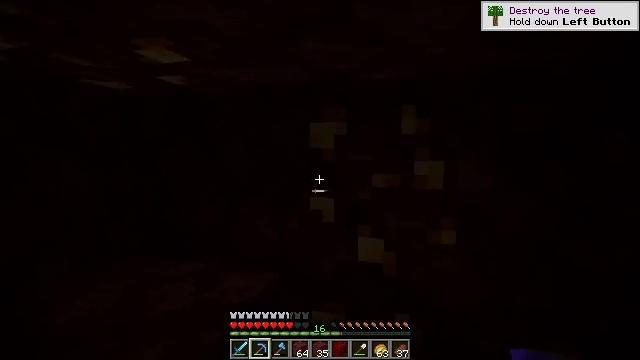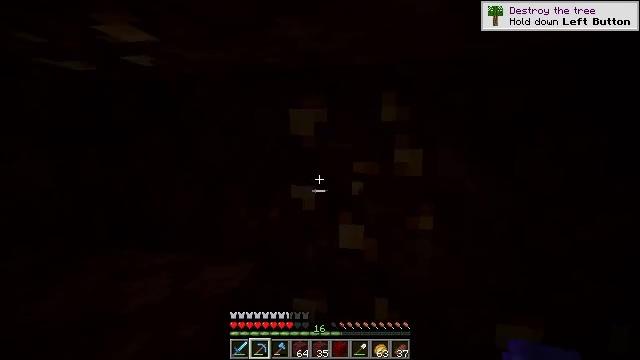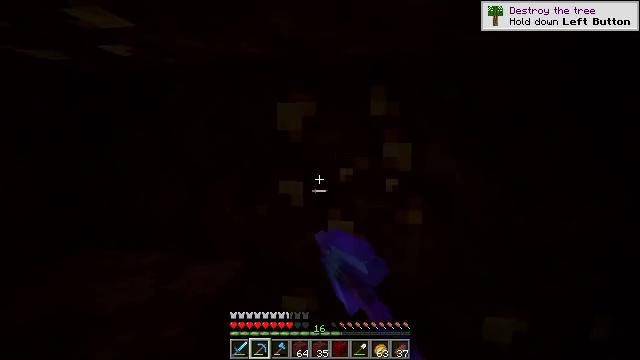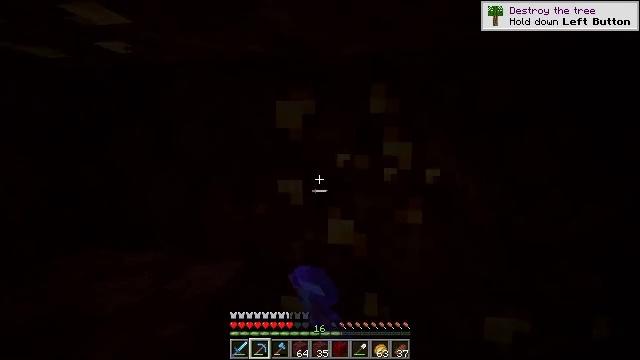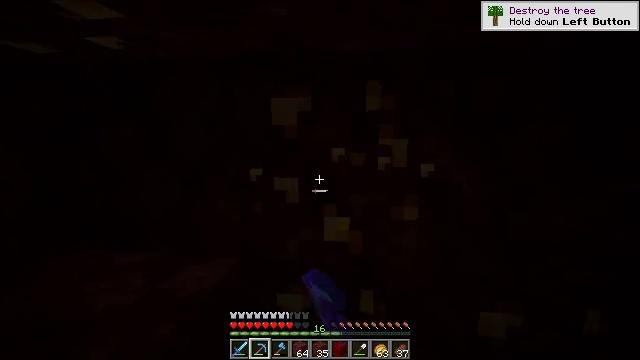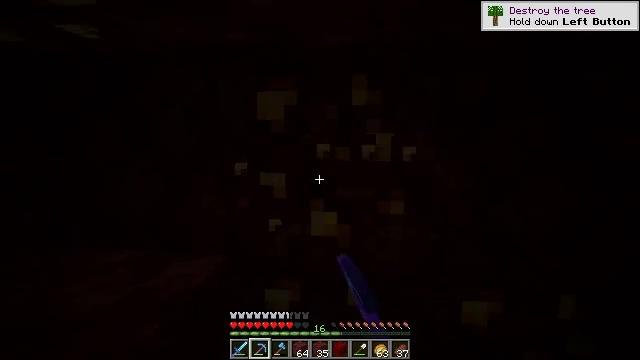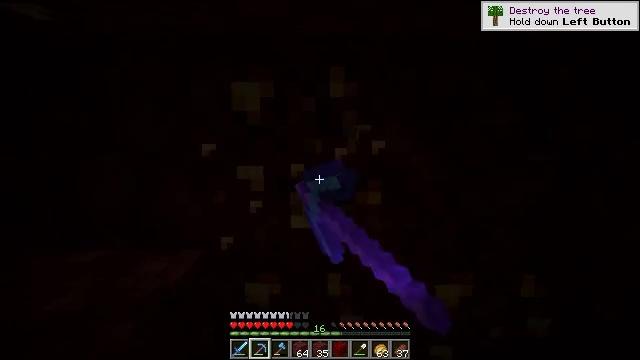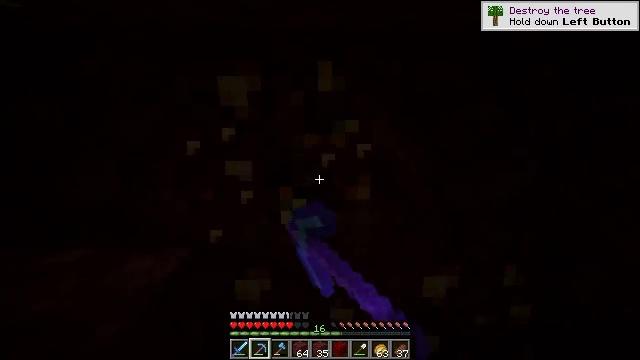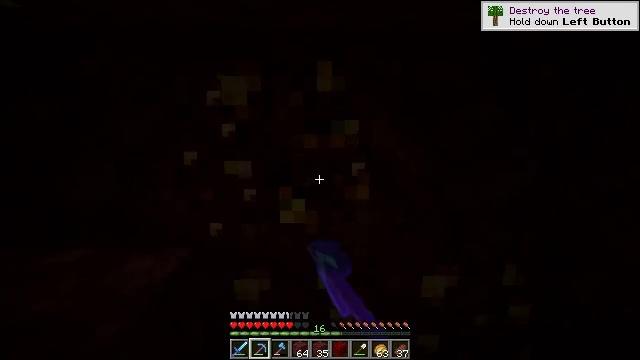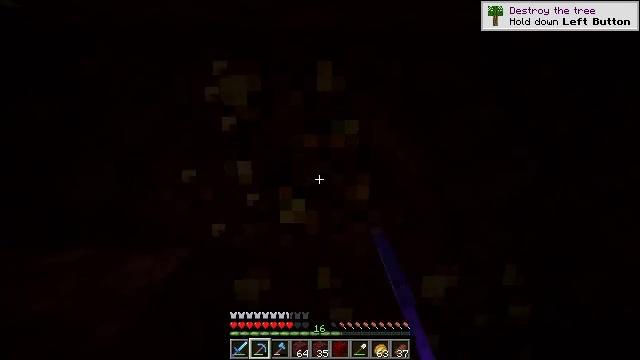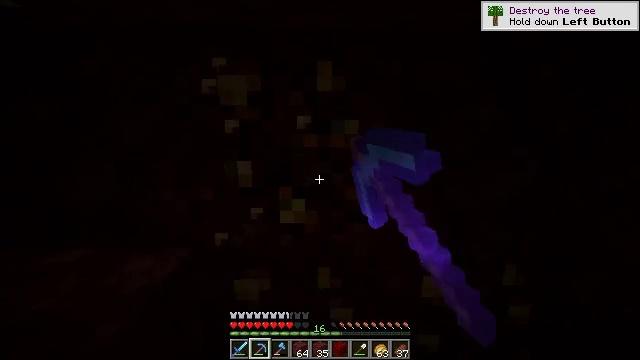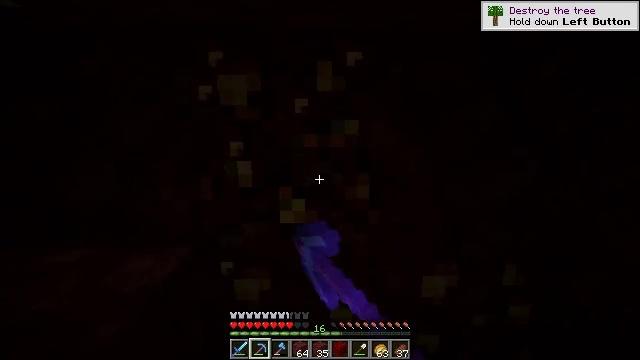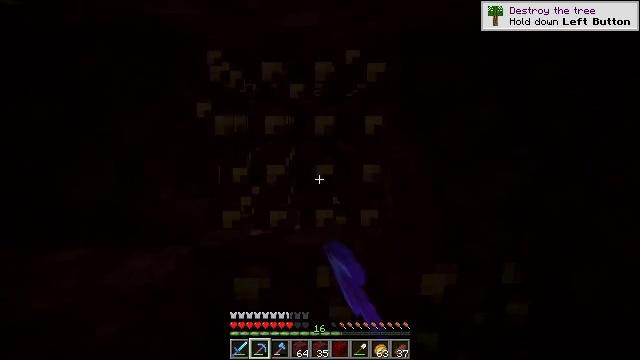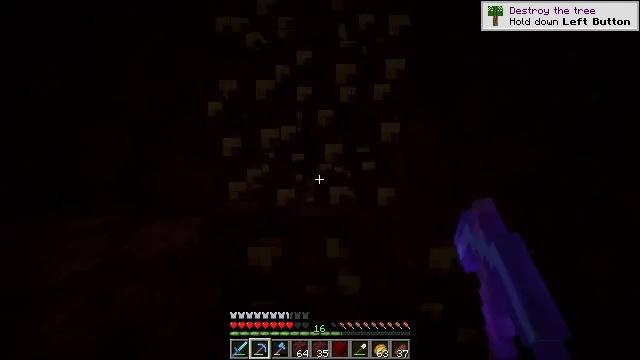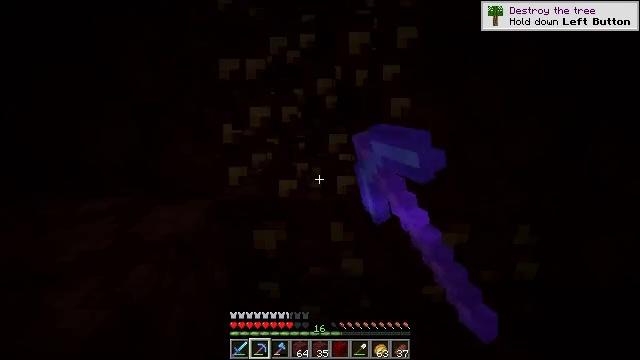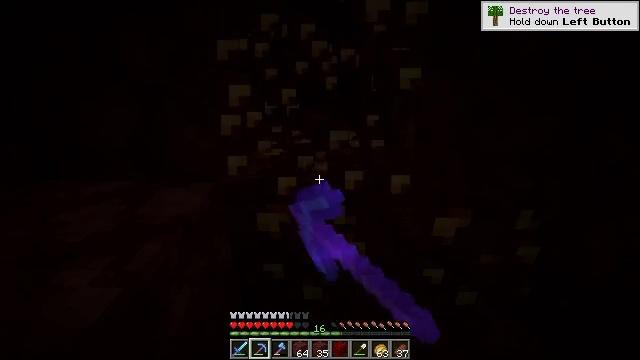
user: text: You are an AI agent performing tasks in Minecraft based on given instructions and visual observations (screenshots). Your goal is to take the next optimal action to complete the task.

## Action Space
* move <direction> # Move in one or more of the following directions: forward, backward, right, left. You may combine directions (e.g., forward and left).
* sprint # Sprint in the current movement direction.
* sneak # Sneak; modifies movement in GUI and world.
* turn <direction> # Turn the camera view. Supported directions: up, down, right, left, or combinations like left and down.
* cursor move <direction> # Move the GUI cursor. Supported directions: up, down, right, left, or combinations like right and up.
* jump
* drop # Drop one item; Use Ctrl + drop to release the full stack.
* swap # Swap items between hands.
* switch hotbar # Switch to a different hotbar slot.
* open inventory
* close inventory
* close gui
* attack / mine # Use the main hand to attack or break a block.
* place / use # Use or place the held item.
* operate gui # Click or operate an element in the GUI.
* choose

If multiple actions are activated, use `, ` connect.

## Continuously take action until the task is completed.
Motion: motion action
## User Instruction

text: Mine nether gold ore in the Nether.
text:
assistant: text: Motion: turn right and down, attack / mine
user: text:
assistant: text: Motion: turn right, attack / mine
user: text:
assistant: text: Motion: attack / mine
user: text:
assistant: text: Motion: attack / mine
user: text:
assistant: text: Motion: turn right and down, attack / mine
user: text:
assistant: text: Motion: turn right and down, attack / mine
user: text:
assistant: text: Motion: turn right and down, attack / mine
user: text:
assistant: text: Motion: attack / mine
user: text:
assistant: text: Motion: attack / mine
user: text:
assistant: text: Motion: attack / mine
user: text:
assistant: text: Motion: attack / mine
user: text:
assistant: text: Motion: attack / mine
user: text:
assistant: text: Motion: turn left and down, attack / mine
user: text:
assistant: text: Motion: turn left and down, attack / mine
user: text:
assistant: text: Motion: turn down, attack / mine
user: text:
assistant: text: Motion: attack / mine
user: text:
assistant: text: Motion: attack / mine
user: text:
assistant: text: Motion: attack / mine
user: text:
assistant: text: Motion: attack / mine
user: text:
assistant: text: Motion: attack / mine
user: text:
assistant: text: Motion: attack / mine
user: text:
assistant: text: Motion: attack / mine
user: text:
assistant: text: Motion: attack / mine
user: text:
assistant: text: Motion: attack / mine
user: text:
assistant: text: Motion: attack / mine
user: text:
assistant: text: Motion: attack / mine
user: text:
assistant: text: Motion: attack / mine
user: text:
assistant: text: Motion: attack / mine
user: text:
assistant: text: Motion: attack / mine
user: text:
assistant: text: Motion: attack / mine